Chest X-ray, AP view. Patient: 56 years old, sex M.
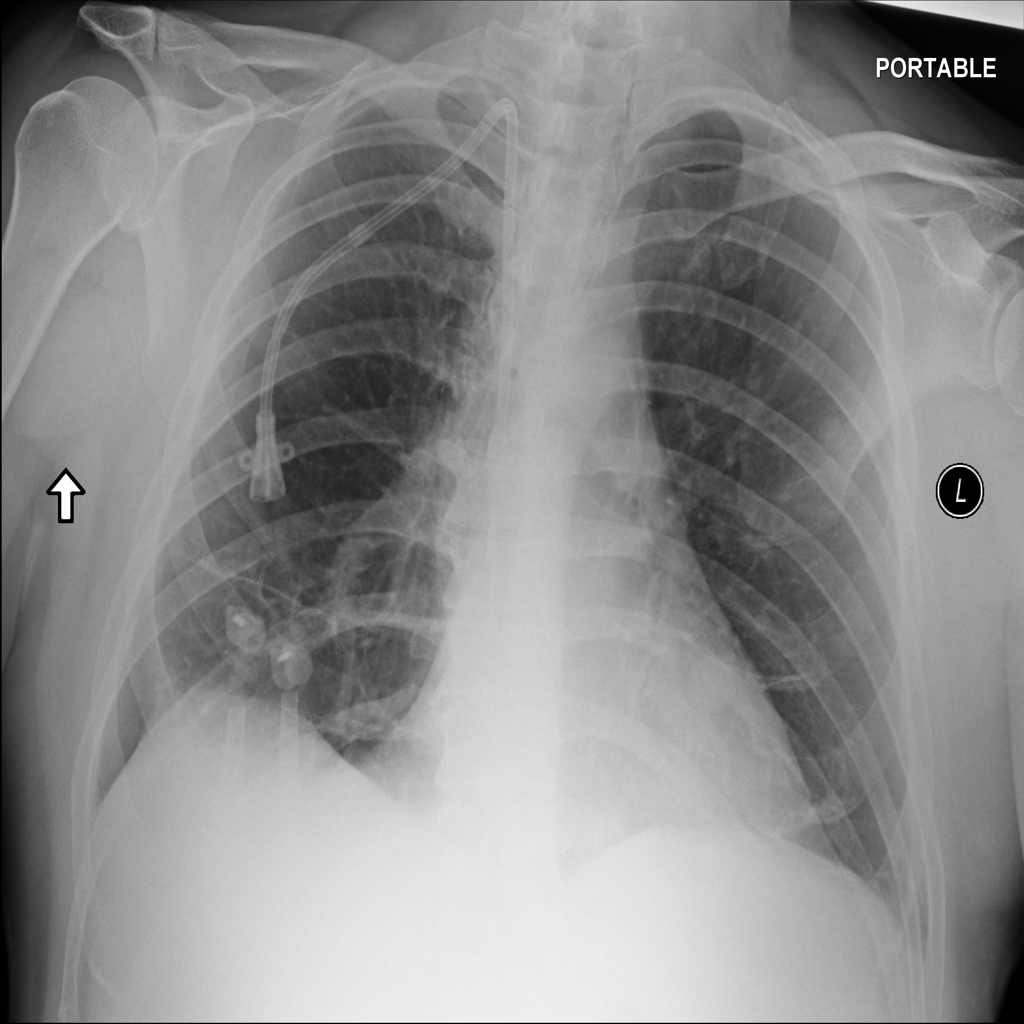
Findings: No Finding